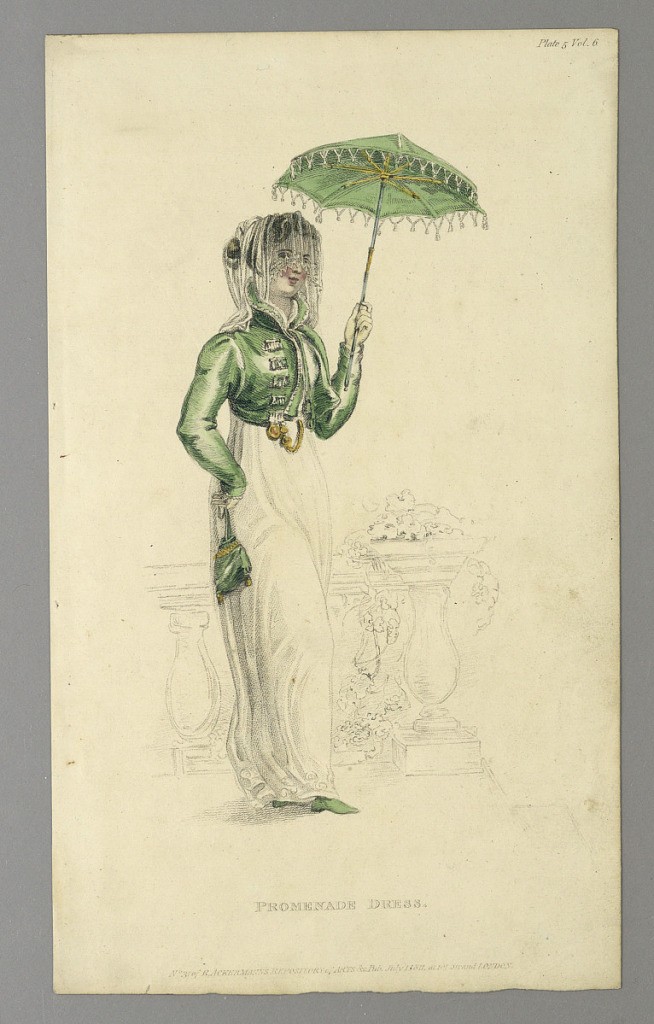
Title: Promenade Dress
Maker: Rudolph Ackermann, English, b. Germany, 1764–1834
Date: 1811
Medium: Engraving, brush and watercolor on paper
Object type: Print
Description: Fashion plate of a woman standing by a railing, facing slightly to the right. She wears a white dress, with green jacket and parasol. Title and publisher's name below.